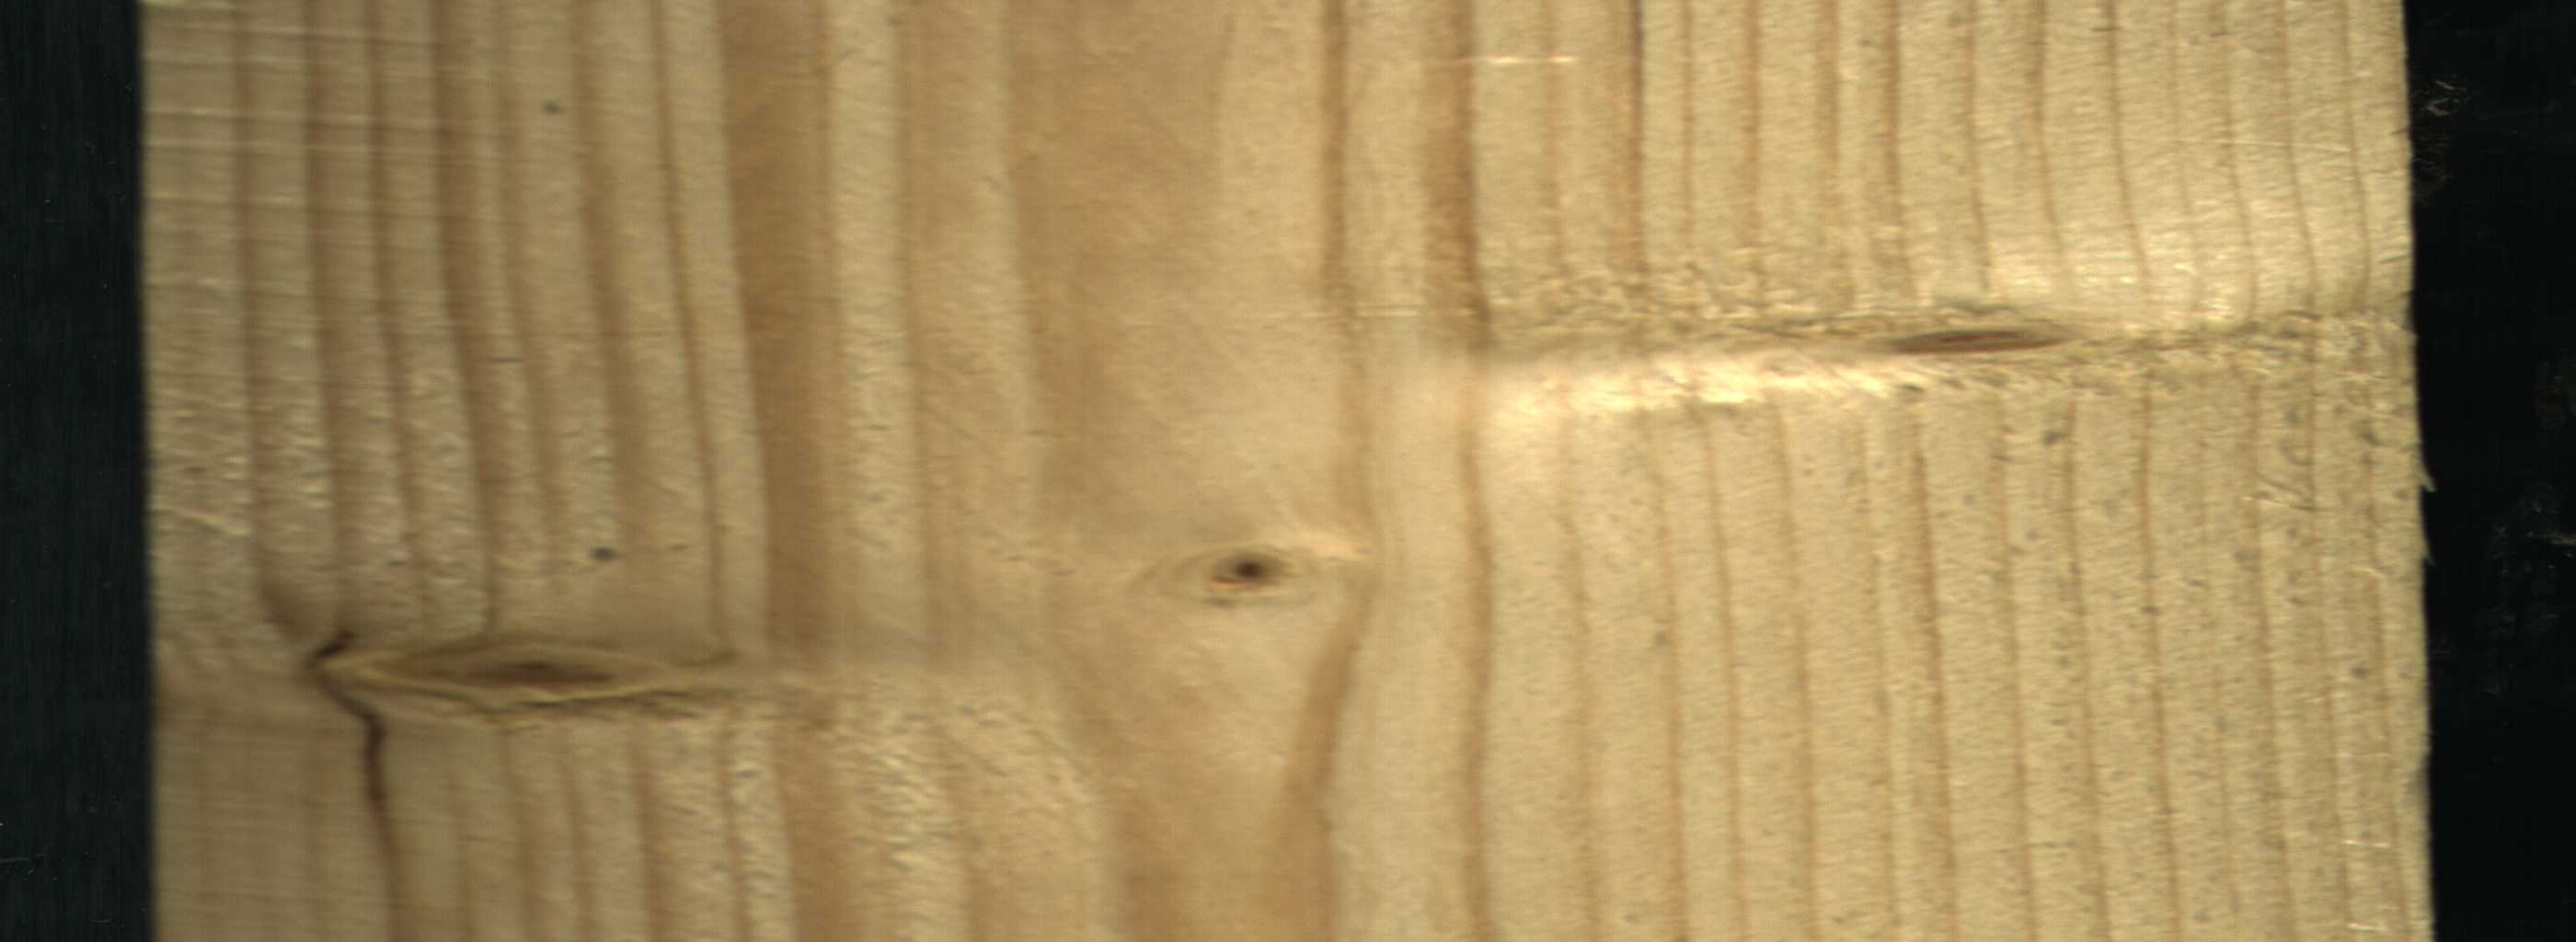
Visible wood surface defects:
resin
Live_Knot
Live_Knot
Live_Knot